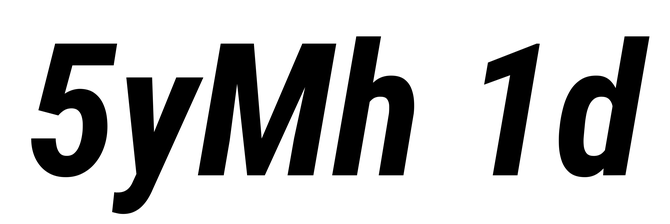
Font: Roboto-Italic_Condensed_Bold_Italic